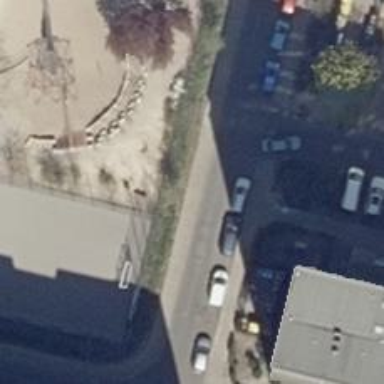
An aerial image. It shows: Sidewalk along the footway.